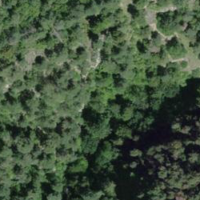
EUNIS habitat code: 43
Species observed at this site:
Lactuca perennis